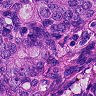
Metastatic tissue present: yes